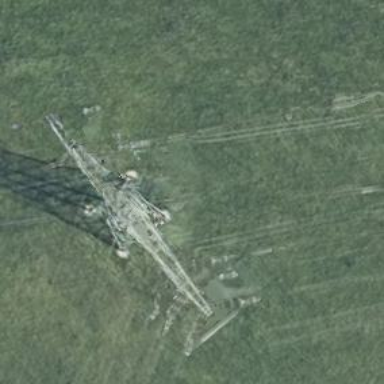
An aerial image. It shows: Lattice structure tower.